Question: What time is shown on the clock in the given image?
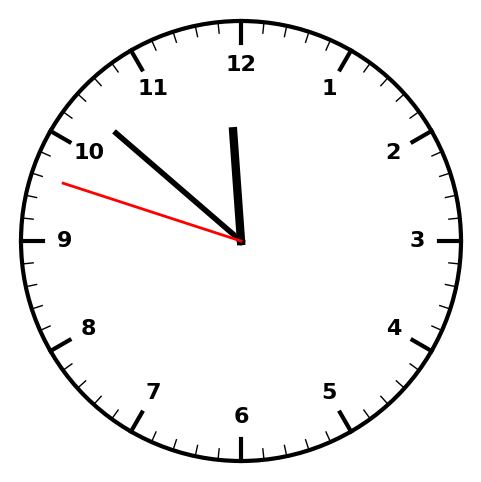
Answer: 11:51:48